Question: I had Public declared 'Dictonary' in code behind as :
'''
Public dics As New Dictionary(Of String, String()) From { _
{"picture", New String() {".jpeg", ".jpg", ".png", ".bmp", ".gif", ".tif"}}, _
{"document", New String() {".doc", ".docx", ".txt", ".htm", ".html", ".xml", ".xaml", ".css"}}, _
{"excel", New String() {".xls", ".xlsx", ".xlt", ".xla"}}, _
{"pdf", New String() {".pdf"}}, _
{"zip", New String() {".7z", ".APK", ".BAT", ".rar", ".dll", ".jar", ".zip"}}, _
{"ppt", New String() {".ppt", ".pos", ".pps"}}}
'''
if i do like this
'''
function myFunction() {
var dic = "<%= dics %>";
var array_keys = new Array();
var array_values = new Array();
for (var key in dic) {
alert(key);
}
}
'''
will show alerts as
How can i access this 'Dictonary' in 'javascript' to do some operations
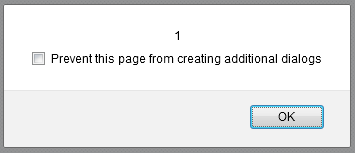
Answer: For now it looks like you need to serialize dictionary into javascript object and then paste it in your JavaScript. You could use any library for serialization. E.g. <URL>. Like this:
'''
function myFunction() {
var dic = <%= Newtonsoft.Json.JsonConvert.SerializeObject(dics) %>;
var array_keys = new Array();
var array_values = new Array();
for (var key in dic) {
alert(key);
}
}
'''
Note that I removed quotes.
But I suggest you to get rid of this approach and not mix JavaScript and ASP.Net code.
So in my vision you should load this dictionary via AJAX or if it's not possible place ASP.Net in some other place. E.g.:
View:
'''
<input type="hidden" id="dictionaryInput" value="<%=Newtonsoft.Json.JsonConvert.SerializeObject(dics)%> />
'''
JavaScript:
'''
function myFunction() {
var dicInput = document.getElementById('dictionaryInput');
var dic = JSON.parse(dicInput.value);
var array_keys = new Array();
var array_values = new Array();
for (var key in dic) {
alert(key);
}
}
'''
Hope it will help.